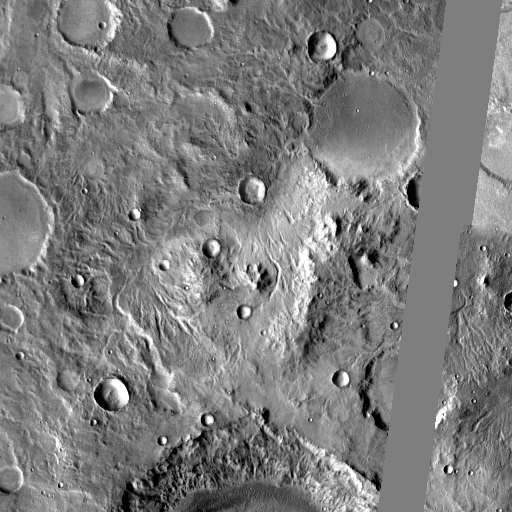
Crater classes present: Background, Other, Buried